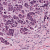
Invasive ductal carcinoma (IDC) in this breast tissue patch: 1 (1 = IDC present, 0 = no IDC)